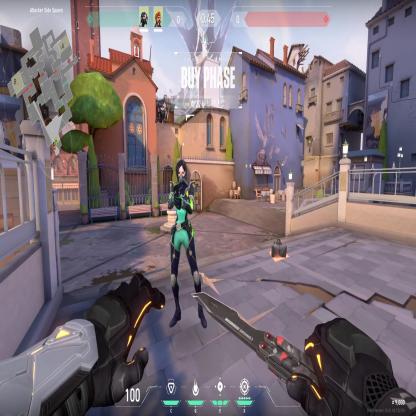
Label: dropped spike ; teammate